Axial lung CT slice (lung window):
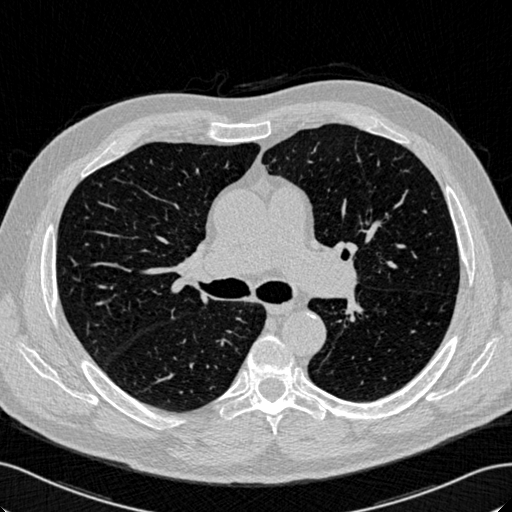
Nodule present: no